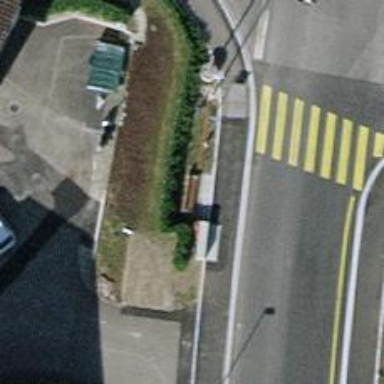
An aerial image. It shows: Brown bench.